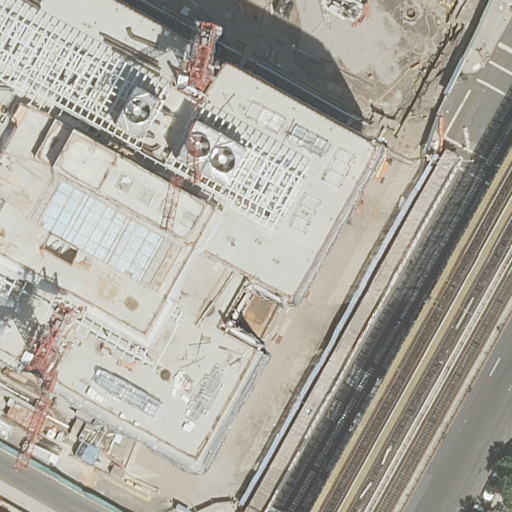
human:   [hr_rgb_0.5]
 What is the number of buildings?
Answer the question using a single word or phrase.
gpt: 1

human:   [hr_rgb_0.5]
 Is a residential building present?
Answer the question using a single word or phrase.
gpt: yes

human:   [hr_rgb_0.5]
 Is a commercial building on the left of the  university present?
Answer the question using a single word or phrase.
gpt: no

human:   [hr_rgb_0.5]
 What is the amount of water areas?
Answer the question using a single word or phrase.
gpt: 0

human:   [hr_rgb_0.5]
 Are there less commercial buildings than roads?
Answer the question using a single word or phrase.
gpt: yes

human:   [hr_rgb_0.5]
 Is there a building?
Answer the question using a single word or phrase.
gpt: yes

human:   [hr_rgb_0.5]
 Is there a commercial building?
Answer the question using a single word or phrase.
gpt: no

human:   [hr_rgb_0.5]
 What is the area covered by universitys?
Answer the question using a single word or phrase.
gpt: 10640m2

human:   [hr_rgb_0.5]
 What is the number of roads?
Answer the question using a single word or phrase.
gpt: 4

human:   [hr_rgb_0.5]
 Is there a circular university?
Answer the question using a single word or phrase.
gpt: no

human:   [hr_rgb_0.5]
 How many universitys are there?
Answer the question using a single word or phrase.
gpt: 1

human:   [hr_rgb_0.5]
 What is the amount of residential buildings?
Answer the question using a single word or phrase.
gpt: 1

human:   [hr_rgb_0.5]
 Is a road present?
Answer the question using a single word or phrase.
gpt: yes

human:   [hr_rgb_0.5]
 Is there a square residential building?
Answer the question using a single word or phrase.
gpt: no

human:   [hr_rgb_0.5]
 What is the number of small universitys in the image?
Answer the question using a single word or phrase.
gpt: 0

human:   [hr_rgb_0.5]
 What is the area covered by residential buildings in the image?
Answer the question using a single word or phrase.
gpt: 116m2

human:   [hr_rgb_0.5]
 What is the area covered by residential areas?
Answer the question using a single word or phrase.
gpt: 4140m2

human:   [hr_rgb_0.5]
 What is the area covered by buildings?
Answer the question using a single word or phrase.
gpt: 116m2

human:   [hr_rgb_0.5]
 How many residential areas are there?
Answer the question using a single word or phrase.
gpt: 1

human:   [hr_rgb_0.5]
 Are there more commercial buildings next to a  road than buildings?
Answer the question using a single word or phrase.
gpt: no

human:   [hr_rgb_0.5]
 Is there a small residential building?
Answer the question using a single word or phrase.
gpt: no

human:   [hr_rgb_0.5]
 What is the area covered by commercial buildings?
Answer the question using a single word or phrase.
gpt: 0m2

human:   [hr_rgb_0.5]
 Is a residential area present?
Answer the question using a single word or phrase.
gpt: yes

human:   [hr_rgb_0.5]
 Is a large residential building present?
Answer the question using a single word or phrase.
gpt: no

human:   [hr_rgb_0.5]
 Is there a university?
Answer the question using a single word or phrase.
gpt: yes

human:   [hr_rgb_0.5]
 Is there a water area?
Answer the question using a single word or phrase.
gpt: no

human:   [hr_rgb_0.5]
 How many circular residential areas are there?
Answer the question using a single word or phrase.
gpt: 0

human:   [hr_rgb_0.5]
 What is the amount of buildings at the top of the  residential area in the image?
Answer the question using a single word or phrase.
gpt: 0

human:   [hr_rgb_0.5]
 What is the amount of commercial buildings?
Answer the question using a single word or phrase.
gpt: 0

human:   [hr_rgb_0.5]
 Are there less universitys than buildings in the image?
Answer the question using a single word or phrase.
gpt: no

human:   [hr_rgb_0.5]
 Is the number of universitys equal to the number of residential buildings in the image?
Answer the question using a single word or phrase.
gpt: yes

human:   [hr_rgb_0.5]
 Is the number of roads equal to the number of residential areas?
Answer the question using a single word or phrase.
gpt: no

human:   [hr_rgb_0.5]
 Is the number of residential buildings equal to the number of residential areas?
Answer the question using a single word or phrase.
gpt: yes

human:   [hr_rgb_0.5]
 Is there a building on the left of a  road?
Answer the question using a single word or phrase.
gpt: yes

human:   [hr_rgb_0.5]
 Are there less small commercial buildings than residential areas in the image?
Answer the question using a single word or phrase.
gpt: yes

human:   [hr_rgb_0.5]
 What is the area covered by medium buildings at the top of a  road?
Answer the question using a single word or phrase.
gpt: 116m2

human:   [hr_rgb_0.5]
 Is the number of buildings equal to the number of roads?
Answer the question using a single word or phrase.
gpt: no

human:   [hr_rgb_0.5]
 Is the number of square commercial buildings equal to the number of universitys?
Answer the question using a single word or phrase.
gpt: no

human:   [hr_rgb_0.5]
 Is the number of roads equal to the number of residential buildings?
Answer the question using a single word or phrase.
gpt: no

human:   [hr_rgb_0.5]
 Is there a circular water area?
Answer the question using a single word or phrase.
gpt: no

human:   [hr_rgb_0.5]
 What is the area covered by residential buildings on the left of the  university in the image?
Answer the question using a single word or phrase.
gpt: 116m2

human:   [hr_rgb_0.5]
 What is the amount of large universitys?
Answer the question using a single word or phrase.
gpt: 1

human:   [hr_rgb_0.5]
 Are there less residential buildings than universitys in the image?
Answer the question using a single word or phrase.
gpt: no

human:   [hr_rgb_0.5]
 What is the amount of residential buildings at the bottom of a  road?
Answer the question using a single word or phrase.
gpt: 0

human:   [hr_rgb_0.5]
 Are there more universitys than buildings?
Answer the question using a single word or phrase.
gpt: no

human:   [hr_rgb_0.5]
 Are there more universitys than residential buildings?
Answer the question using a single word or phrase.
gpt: no

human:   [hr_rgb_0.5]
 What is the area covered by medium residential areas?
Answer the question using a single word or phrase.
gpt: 0m2

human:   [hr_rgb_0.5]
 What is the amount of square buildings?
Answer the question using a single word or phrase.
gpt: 0

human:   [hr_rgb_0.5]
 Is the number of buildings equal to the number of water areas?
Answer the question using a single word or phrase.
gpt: no

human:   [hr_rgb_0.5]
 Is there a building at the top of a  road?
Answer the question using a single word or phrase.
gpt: yes

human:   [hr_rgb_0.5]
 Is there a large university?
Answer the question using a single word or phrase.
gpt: yes

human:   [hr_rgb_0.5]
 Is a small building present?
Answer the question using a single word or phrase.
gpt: no

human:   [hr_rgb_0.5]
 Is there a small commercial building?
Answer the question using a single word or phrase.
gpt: no

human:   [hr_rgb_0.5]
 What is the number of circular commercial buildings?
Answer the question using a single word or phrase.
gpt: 0

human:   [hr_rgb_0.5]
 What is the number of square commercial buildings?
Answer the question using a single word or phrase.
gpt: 0

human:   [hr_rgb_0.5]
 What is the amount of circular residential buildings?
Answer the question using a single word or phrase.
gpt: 0

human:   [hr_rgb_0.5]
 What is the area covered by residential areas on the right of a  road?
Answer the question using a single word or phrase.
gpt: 4140m2

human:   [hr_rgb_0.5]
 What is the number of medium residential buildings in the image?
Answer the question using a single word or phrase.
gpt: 1

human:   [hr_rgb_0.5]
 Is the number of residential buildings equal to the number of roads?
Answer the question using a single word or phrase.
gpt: no

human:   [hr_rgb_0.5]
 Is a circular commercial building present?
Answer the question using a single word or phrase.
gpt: no

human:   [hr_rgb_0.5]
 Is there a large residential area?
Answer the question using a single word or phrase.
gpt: yes

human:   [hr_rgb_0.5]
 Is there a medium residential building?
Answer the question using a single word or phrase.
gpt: yes

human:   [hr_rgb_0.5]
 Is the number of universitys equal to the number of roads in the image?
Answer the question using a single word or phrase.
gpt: no

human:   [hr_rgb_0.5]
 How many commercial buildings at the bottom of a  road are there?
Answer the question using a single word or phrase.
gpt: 0